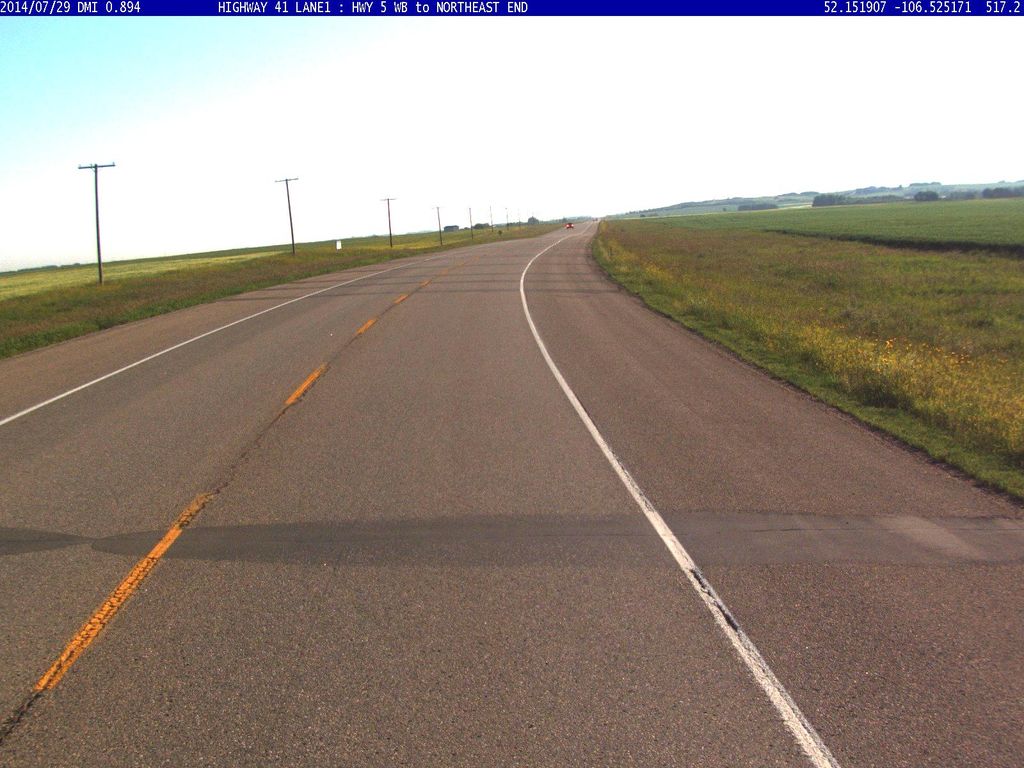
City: saskatoon